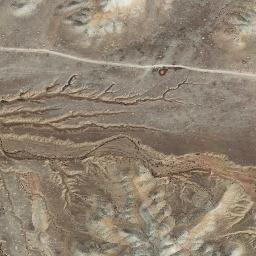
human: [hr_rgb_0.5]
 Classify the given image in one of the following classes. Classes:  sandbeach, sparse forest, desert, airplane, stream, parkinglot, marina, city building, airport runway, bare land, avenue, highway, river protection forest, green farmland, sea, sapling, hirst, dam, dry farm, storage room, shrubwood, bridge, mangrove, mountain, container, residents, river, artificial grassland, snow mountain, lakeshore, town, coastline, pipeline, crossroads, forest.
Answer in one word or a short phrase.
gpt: mountain